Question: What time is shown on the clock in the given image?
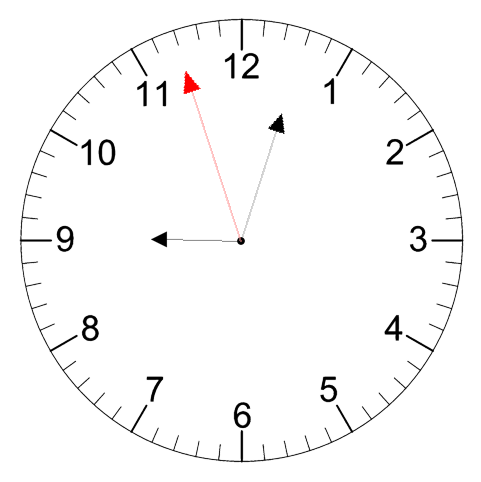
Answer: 09:02:57